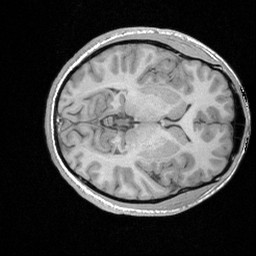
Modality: T1w
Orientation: axial